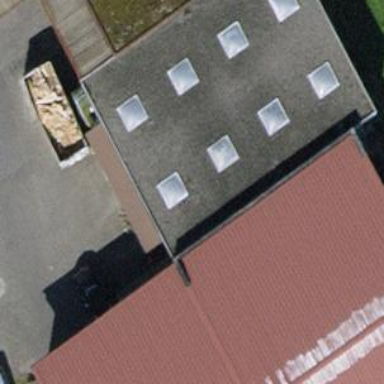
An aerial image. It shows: Industrial building.